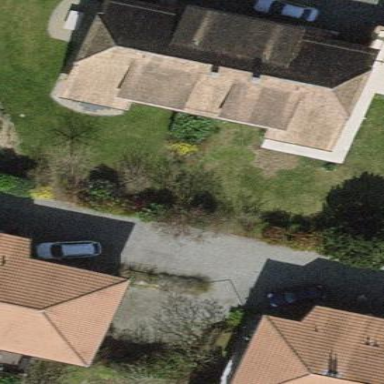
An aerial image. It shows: Building with half-hipped roof.